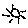
Label: sun